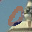
Label: 0